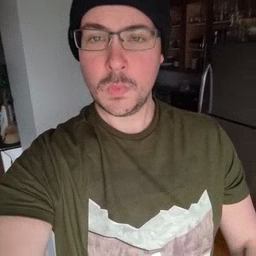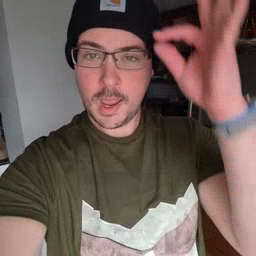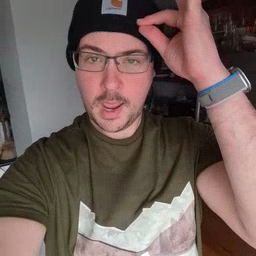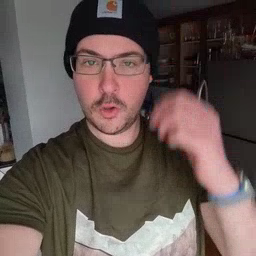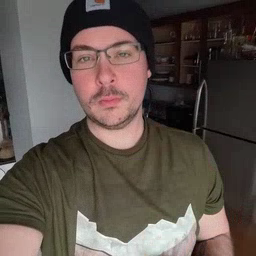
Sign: hair